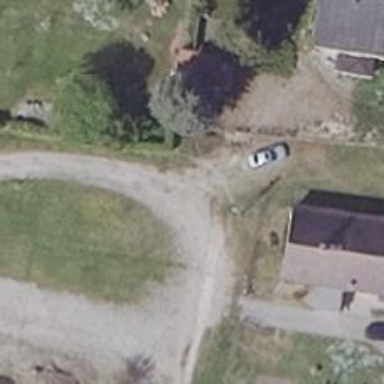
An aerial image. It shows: Driveway.